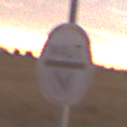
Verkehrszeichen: MautflichtigeStrecke
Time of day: SunriseSunset
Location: Outdoor (Nature)
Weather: PartlyCloudy
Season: NotSpecified
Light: Natural